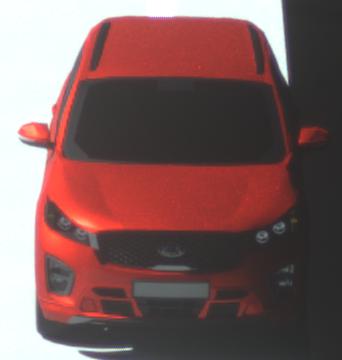
Make: KIA
Model: Sorento 2.2 CRDi
Detailed model: Sorento (UM)
Model produced from: 2015/03
Model produced until: 2017/10
Doors: 5
Color: red
Road condition: dry road
Daytime: midday
Contrast: high contrast